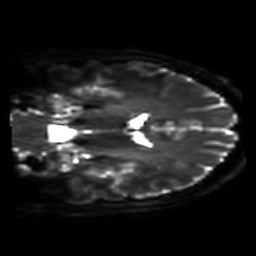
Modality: DWI
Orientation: coronal
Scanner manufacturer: philips
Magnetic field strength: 7 T
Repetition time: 9.612 s
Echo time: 0.073 s